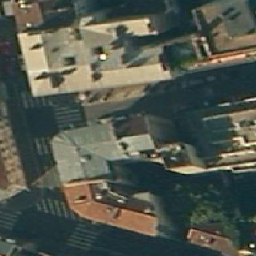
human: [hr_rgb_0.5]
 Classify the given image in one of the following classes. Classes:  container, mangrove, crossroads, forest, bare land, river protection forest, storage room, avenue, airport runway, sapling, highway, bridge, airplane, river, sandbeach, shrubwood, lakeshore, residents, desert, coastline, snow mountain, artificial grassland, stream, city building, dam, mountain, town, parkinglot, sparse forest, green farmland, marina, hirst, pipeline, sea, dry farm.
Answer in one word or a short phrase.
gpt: city building